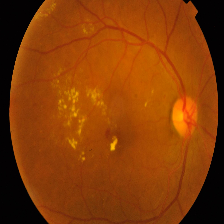
Diabetic retinopathy grade: Proliferative DR